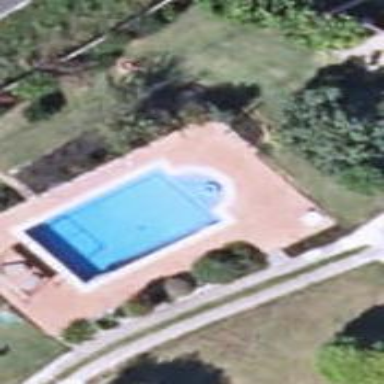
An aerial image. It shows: Swimming pool located in leisure land.